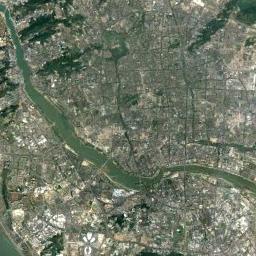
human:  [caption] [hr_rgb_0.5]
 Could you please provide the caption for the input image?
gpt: The river goes through houses and trees .

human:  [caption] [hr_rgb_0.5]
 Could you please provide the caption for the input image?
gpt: A curvy green river with bustling cities on both sides .

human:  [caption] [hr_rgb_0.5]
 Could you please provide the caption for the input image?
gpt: There are many trees on either side of the river .

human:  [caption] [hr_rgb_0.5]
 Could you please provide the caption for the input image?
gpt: The green river goes through the residential area and some overpasses are over the river .

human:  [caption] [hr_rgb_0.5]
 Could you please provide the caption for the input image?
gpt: There are many buildings and roads around the river .